Question: I would like to change selected records display order in a combobox. The reason is that, as you can see from the screen shot, the combobox list so long therefore employee can't see selected values easily. Are there any method/function to change displayed value sort order based on the selected record index?

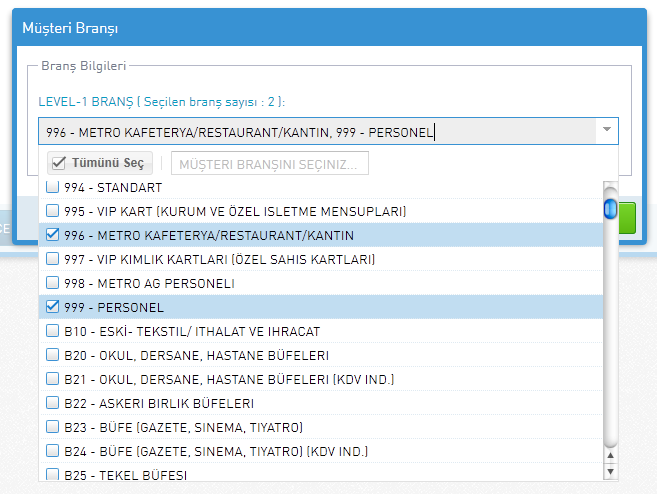
Answer: You can <URL>. That will be reflected in the combo box.
That would be something like:
'''
combo.getStore().sort([{
sorterFn: function(a, b) {
if (a.get('selected')) {
if (b.get('selected')) {
return a.get('name').localeCompare(b.get('name'));
} else {
return -1;
}
} else if (b.get('selected')) {
return 1;
} else {
return a.get('name').localeCompare(b.get('name'));
}
}
}]);
'''